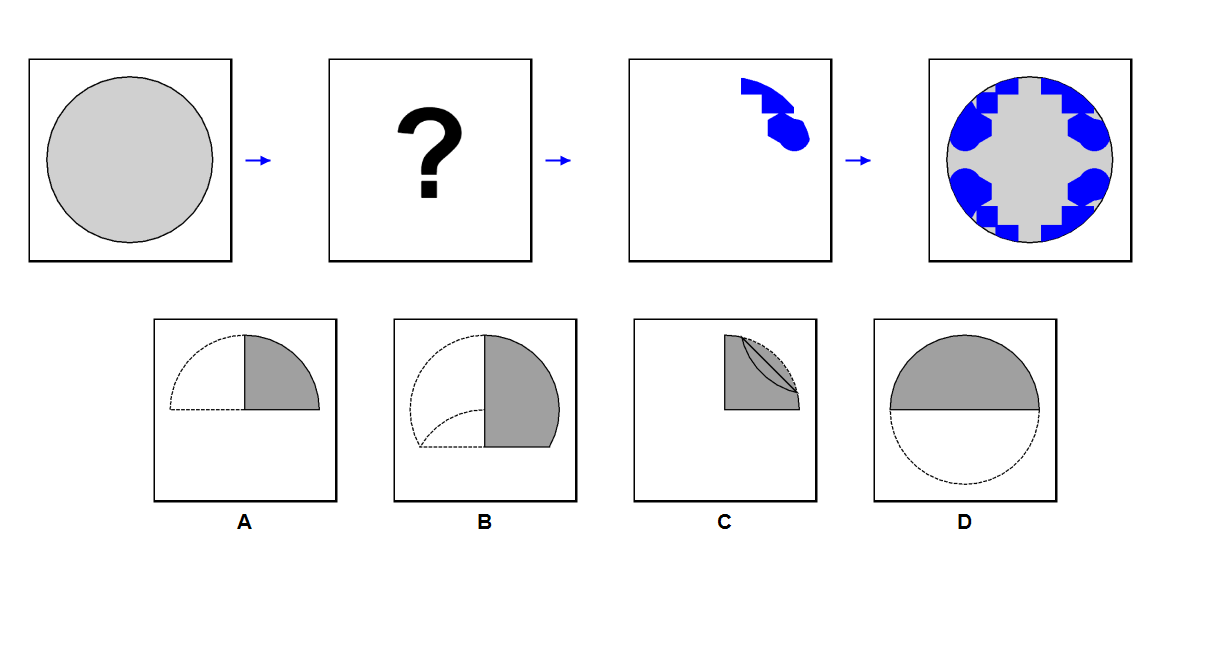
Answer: B